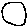
Label: circle